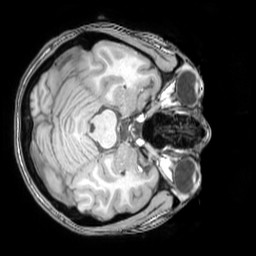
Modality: T1w
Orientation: axial
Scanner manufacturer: philips
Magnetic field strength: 3 T
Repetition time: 0.008071 s
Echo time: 0.003695 s